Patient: sex F, age 26
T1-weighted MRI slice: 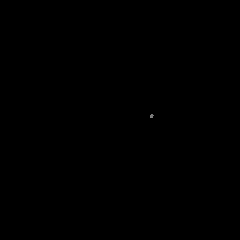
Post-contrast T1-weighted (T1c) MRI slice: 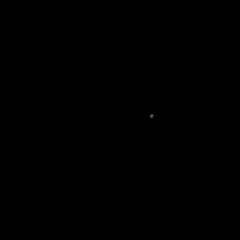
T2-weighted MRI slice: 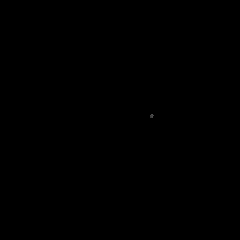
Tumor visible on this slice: no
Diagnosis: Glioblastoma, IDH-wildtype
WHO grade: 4